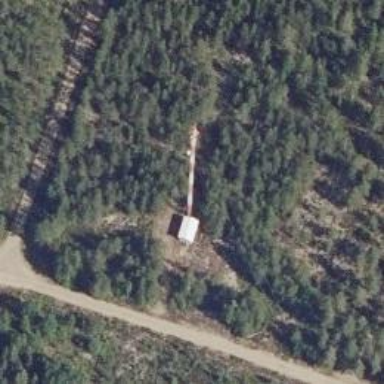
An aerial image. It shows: Mast structure.